Question: With core graphics, is it possible to stroke the inside of a path? As opposed to the line weight being drawn half on the outside and half on the inside of a stroked path?
The reason being it would be easier to control the visible thickness of the stroke if say part of a view is on the screen edge and part is not. The part on the screen edge gets cut off, while the view edge that is fully on screen looks thicker (as both sides if the stroke are visible).

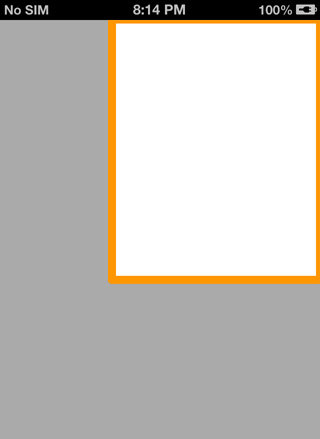
Answer: Clip to the path before you stroke it.